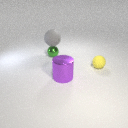
small yellow rubber sphere in front of small green metal sphere